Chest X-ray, PA view. Patient: 54 years old, sex M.
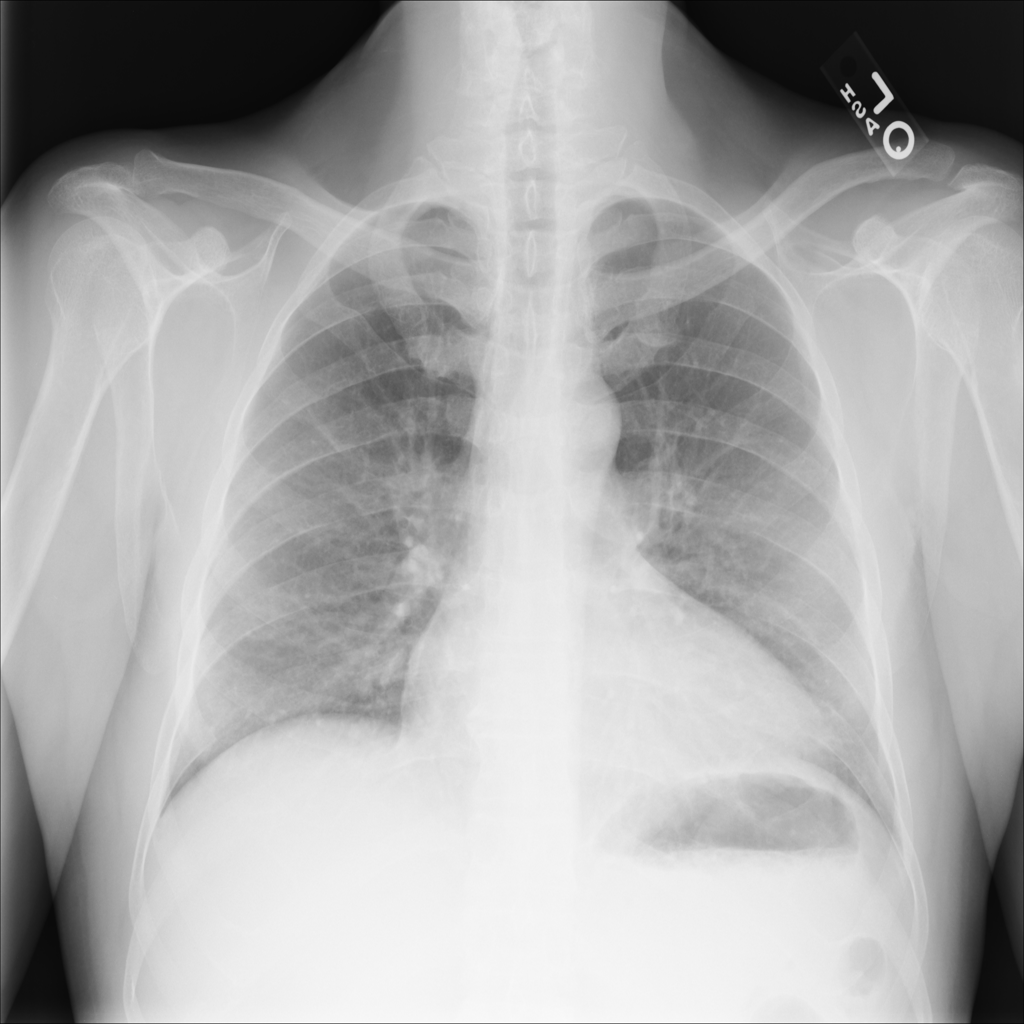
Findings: No Finding